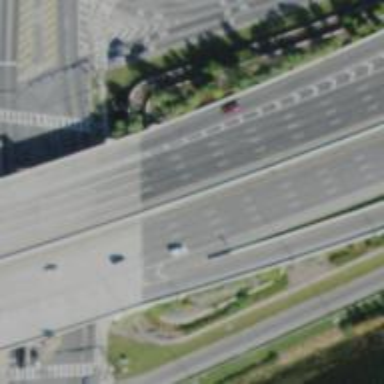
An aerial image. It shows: Bridge over motorway.